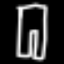
Label: pants